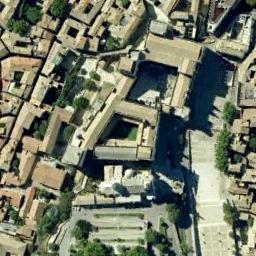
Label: palace